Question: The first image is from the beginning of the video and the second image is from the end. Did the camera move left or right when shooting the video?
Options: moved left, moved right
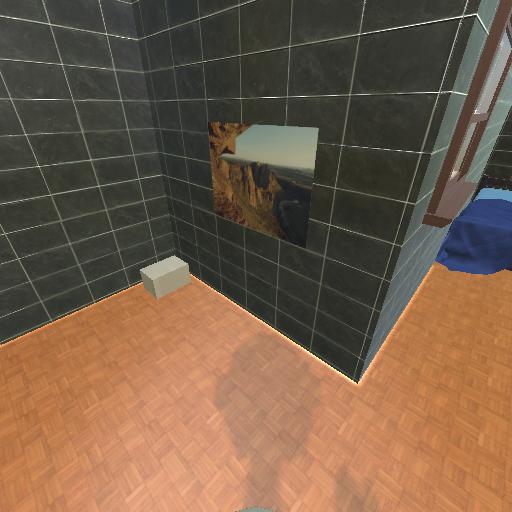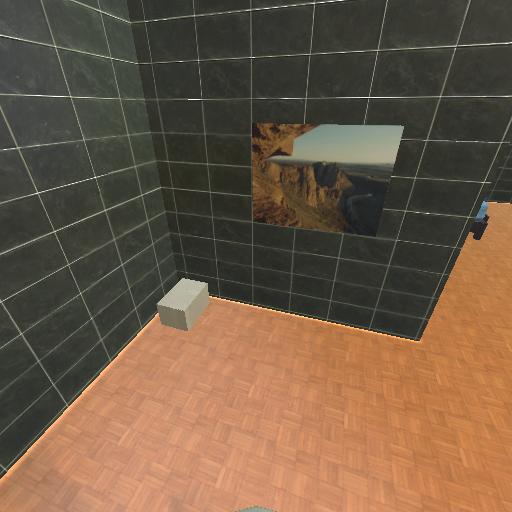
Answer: moved left